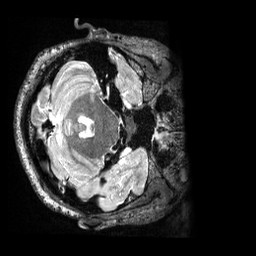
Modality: T2w
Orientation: axial
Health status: healthy
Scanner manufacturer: siemens
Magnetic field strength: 3 T
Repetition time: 3.2 s
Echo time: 0.565 s